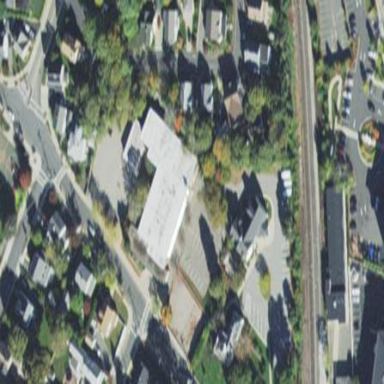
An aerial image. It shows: School.